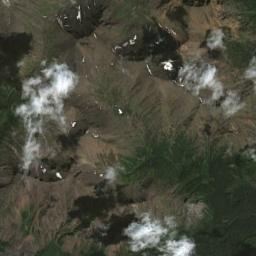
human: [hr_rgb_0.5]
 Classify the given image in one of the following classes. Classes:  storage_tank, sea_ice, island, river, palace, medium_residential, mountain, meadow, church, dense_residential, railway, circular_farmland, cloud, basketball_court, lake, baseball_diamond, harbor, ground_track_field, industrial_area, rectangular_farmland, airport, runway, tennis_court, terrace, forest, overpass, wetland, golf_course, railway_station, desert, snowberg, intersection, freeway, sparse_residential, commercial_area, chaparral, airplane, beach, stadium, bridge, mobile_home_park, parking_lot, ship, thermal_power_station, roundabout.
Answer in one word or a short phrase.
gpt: cloud